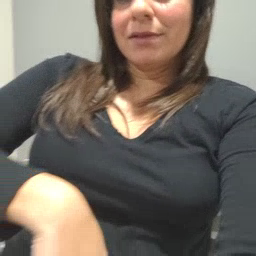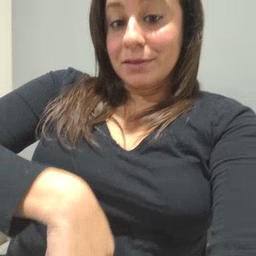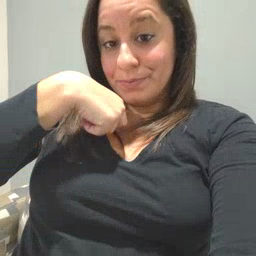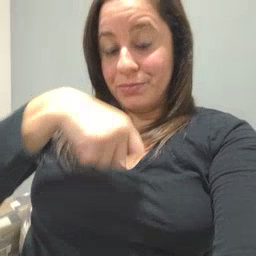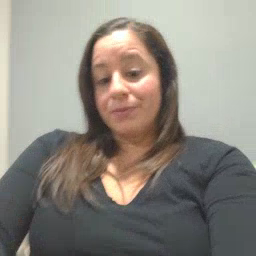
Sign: zipper